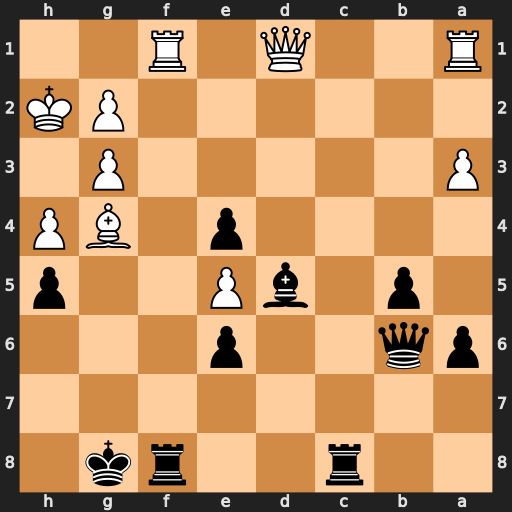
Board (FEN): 2r2rk1/8/pq2p3/1p1bP2p/4p1BP/P5P1/6PK/R2Q1R2
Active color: b
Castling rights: -
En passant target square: -
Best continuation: Rxf1 Qxf1 hxg4